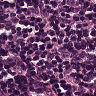
Metastatic tissue present: no